Question: I'm designing a horizontal menu where I use a simple one-colored image of the full menu bar, and a second image for the hover state, which is a bit darker. Actually I made just one image containing both, but that's not the point.
My problems are :
1. Hover image displays over the correct full width of each list item, but it's only a link (showing hand) when hovering the text.
2. My attempt of double-class attributes to adjust position of hover image on first/last list item does not work. It seems this code is never reached..? Hence as image shows, I do not get adjusted the x-position of hover image.
Please note I started with CSS a few days ago, so there are likely some basic concepts I've not yet understood..

'''
<!DOCTYPE html PUBLIC "-//W3C//DTD HTML 4.01//EN"
"http://www.w3.org/TR/html4/strict.dtd">
<html xmlns="http://www.w3.org/1999/xhtml" lang="en">
<head>
<meta http-equiv="Content-Type" content="text/html; charset=utf-8" />
<title>index</title>
<meta name="author" content="SS" />
<!-- Date: 2011-11-26 -->
<link href="site2.css" rel="stylesheet"type="text/css" />
</head>
<body>
<div class="header-wrap">
header
</div>
<div class="main-wrap">
<div class="main-content">
<div class="inner-header">
inner header
</div>
<div class="navbox">
<div class="navmenu">
<ul class="ul_nav">
<li class="nav-item nav-item-first">
<a href="index.html">Home</a>
</li>
<li class="nav-item">
<a href="">Page1</a>
</li>
<li class="nav-item">
<a href="">Page2</a>
</li>
<li class="nav-item nav-item-last">
<a href="">Page3</a>
</li>
</ul>
</div>
</div>
</div>
</div>
<div class="lower-content">
lower-content
</div>
<div class="footer">
footer
</div>
</body>
</html>
'''
CSS:
'''
/* Basics */
body {
background: #888 url() center 30px;
font-family: "Trebuchet MS", Arial, Helvetica, sans-serif;
color: #000;
text-align: center;
margin: 0 auto;
}
/* Main divs */
.header-wrap {
background: #ddd;
height: 35px;
color: #00f;
}
.main-wrap {
background: #000 url(07h600a.png) no-repeat center 0;
margin: 0 auto;
}
.main-content {
overflow: hidden;
position: relative;
z-index: 10;
background: transparent; /* to be transparent*/
height: 600px;
margin: 0 auto;
width: 980px;
}
.lower-content {
background: #000;
color: #888;
height: 100px;
}
.footer {
background: #777;
height: 100px;
margin: 0 auto;
}
/* Content */
/* Menu */
.navbox {
background: #660;
position: relative;
padding: 0px 0 0 0;
margin: 0 auto 0px;
font-weight: bold;
font-size: 12px;
line-height: 40px;
height: 50px;
width: 980px;
margin: 0 auto;
}
.navmenu {
margin: 0 auto 0px;
padding: 0 0 0 0;
width: 980px;
}
.ul_nav {
margin: 0;
padding: 0;
list-style: none outside none;
text-transform: uppercase;
}
.navmenu .ul_nav {
width: 980px;
position: relative;
display: table;
}
.ul_nav li {
display: table-cell;
}
.ul_nav a, .ul_nav a:visited {
padding: 0 0;
text-decoration: none;
color: #fff;
}
.navmenu .nav-item {
background: transparent url(MenuGray.png) no-repeat scroll;
background-position: 50% -10px;
}
.navmenu .nav-item-first {
background-position: 0px -10px;
}
.navmenu .nav-item-last {
background-position: 100% -10px;
}
/* Menu hover */
.ul_nav .nav-item-first li:hover {
background: transparent url(MenuGray.png) no-repeat scroll;
background-position: 0px -50px;
}
.ul_nav .nav-item-last li:hover {
background-position: 100% -50px;
}
.ul_nav li:hover {
background-position: 50% -60px;
}
/* Menu font */
.ul_nav_color a, .ul_nav_color a:visited {
color: #FFF;
}
'''
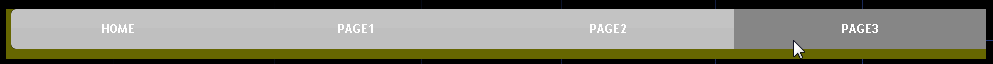
Answer: For
1. You need to make sure the a tag fills the li parent by setting it to display block or inline-block and adjust padding, margin, etc., to have its edge match up to the li edge. This will get you a link over the whole space, not just the text.
2. You have the li listed after the class for the li, so you need this: .ul_nav .nav-item-first:hover
Not .ul_nav .nav-item-first li:hover